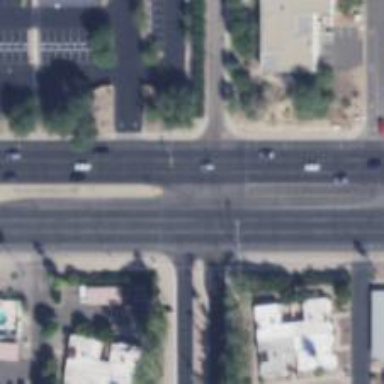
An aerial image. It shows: Unmarked crossing on the road.